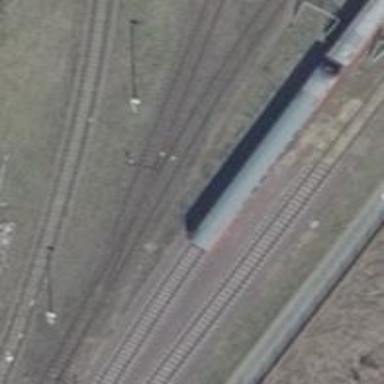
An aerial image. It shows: Railway switch.